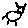
Label: cat